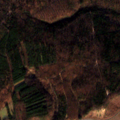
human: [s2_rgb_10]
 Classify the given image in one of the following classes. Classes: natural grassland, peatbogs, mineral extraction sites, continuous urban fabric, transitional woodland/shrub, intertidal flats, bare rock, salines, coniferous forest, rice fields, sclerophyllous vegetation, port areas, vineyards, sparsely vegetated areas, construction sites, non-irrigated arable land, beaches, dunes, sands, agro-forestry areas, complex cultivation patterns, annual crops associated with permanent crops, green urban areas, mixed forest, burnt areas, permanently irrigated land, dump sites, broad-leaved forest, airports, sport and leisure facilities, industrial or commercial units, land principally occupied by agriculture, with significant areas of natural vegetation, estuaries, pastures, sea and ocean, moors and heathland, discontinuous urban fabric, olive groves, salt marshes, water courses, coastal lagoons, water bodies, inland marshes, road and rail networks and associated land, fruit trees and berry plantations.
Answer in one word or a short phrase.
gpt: land principally occupied by agriculture, with significant areas of natural vegetation, coniferous forest, mixed forest